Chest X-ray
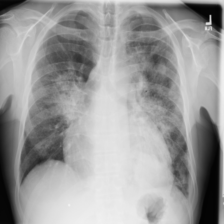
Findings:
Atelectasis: negative
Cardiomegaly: negative
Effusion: negative
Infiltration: positive
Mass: negative
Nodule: positive
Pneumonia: negative
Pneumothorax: negative
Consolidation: negative
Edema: negative
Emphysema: negative
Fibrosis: negative
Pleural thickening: negative
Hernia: negative